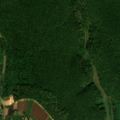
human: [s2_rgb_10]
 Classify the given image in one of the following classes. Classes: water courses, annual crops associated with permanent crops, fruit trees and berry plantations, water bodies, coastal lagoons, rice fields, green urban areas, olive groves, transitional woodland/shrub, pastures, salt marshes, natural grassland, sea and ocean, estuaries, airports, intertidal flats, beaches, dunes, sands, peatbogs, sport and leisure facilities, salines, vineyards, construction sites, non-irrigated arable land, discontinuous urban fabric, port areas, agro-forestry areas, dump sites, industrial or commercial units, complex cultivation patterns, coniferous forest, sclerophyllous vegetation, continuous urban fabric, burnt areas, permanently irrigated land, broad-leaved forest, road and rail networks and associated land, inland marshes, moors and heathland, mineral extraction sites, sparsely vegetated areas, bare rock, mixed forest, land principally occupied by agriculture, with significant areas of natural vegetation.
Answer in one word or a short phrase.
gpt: complex cultivation patterns, land principally occupied by agriculture, with significant areas of natural vegetation, broad-leaved forest, transitional woodland/shrub